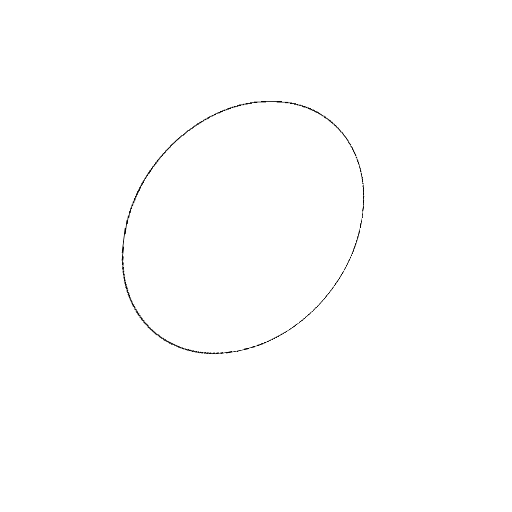
Crossing number: 0